【题型】解答题　【知识点】平面几何　【难度】easy
如图，四边形 $ABCD$ 是平行四边形，点 $A, B, D$ 均在圆上，请仅用无刻度的直尺按下列要求画图。

(1) 在图\textcircled{1}中，若 $AB$ 是直径，$CD$ 与圆相切，画出圆心 $O$；

(2) 在图\textcircled{2}中，若 $CB, CD$ 均与圆相切，画出圆心 $O$。
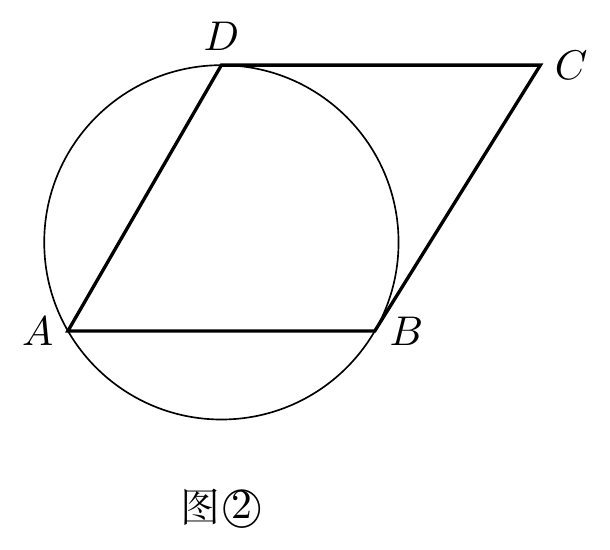
【解答】
(1) 解：如图1，延长 $CB$ 交圆于点 $E$，连接 $DE$，与 $AB$ 交点即为圆心 $O$。

$\because AB$ 是直径，

$\therefore \angle A + \angle DBA = 90^\circ$，

$\because$ 四边形 $ABCD$ 是平行四边形，

$\therefore \angle A = \angle C$，$AD \parallel BC$，

$\therefore \angle A = \angle EBA$，

$\therefore \angle A = \angle EBA = \angle C$，

$\therefore \angle EBA + \angle DBA = 90^\circ$，

$\therefore DE$ 是直径，

$\therefore O$ 是圆心；

(2) 解：连接 $AC, BD$ 交于点 $G$，$AC$ 交圆于点 $E$，延长 $DE$ 交 $BC$ 于点 $F$，延长 $FG$ 交 $AD$ 于点 $H$，连接 $BH$ 交 $AC$ 于点 $O$，点 $O$ 即为所求。

$\because CB, CD$ 均与圆相切，

$\therefore CB = CD$，

又 $\because$ 四边形 $ABCD$ 是平行四边形，

$\therefore CB = CD = AD = AB$，$\angle DCG = \angle BCG$，

$\therefore$ 四边形 $ABCD$ 是菱形，

$\therefore DG = BG$，$BD \perp AC$，

$\therefore AE$ 是直径，$\triangle CDB$ 是等边三角形，

$\therefore \angle ADE = 90^\circ$，$\triangle ADB$ 是等边三角形，

$\therefore BC \perp DF$，

$\therefore BF = CF$，

$\because AD \parallel BC$，

$\therefore \angle HDG = \angle FBG$，

又 $\angle DGH = \angle BGF$，$DG = BG$，

$\therefore \triangle DGH \cong \triangle BGF$ (AAS)，

$\therefore DH = BF$，

$\because AD = BC$，

$\therefore AH = DH$，

$\because \triangle ADB$ 是等边三角形，

$\therefore BH \perp AD$，

$\therefore BH$ 过圆心 $O$，即为所求。
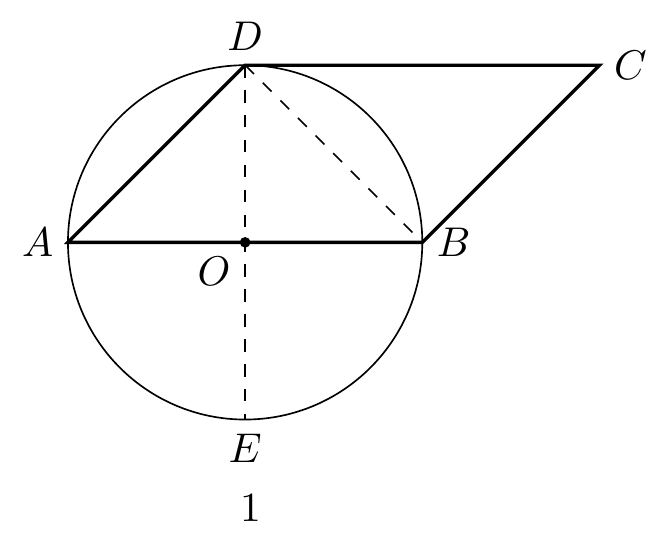
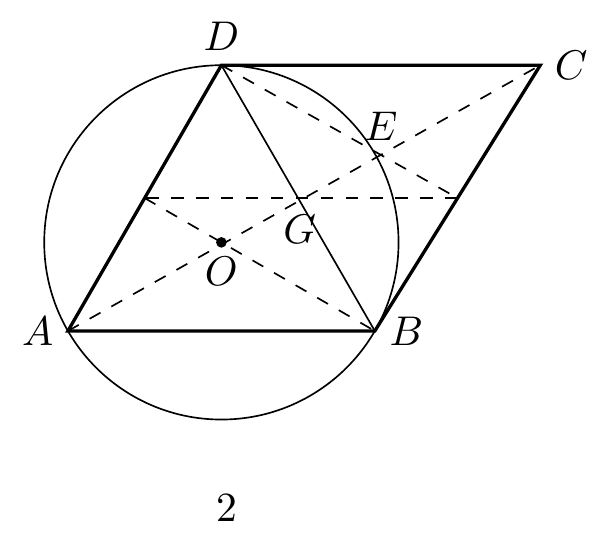